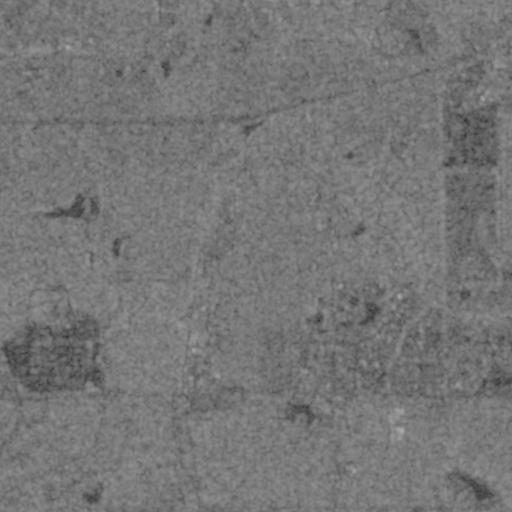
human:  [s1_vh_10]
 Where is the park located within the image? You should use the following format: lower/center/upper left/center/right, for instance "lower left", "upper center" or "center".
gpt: The park is located in the lower center of the image.
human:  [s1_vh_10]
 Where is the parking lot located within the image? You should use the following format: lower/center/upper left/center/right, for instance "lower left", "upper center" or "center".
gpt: The parking lot is located in the lower center of the image.
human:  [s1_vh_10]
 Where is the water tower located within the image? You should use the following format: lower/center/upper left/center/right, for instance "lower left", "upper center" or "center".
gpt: The water tower is located in the center of the image.
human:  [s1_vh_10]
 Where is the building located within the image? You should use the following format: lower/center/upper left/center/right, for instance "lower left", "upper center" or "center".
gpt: There is no building in the image.

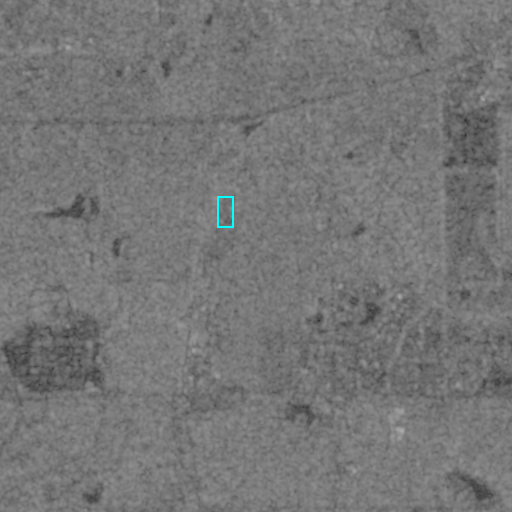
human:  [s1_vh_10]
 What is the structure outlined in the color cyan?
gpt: The structure outlined in cyan is a park.
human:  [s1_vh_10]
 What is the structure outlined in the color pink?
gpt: There is no pink outline.